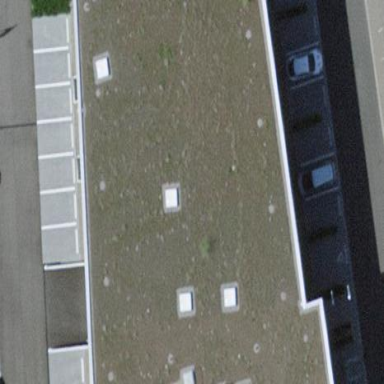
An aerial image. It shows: Office building.